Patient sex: F
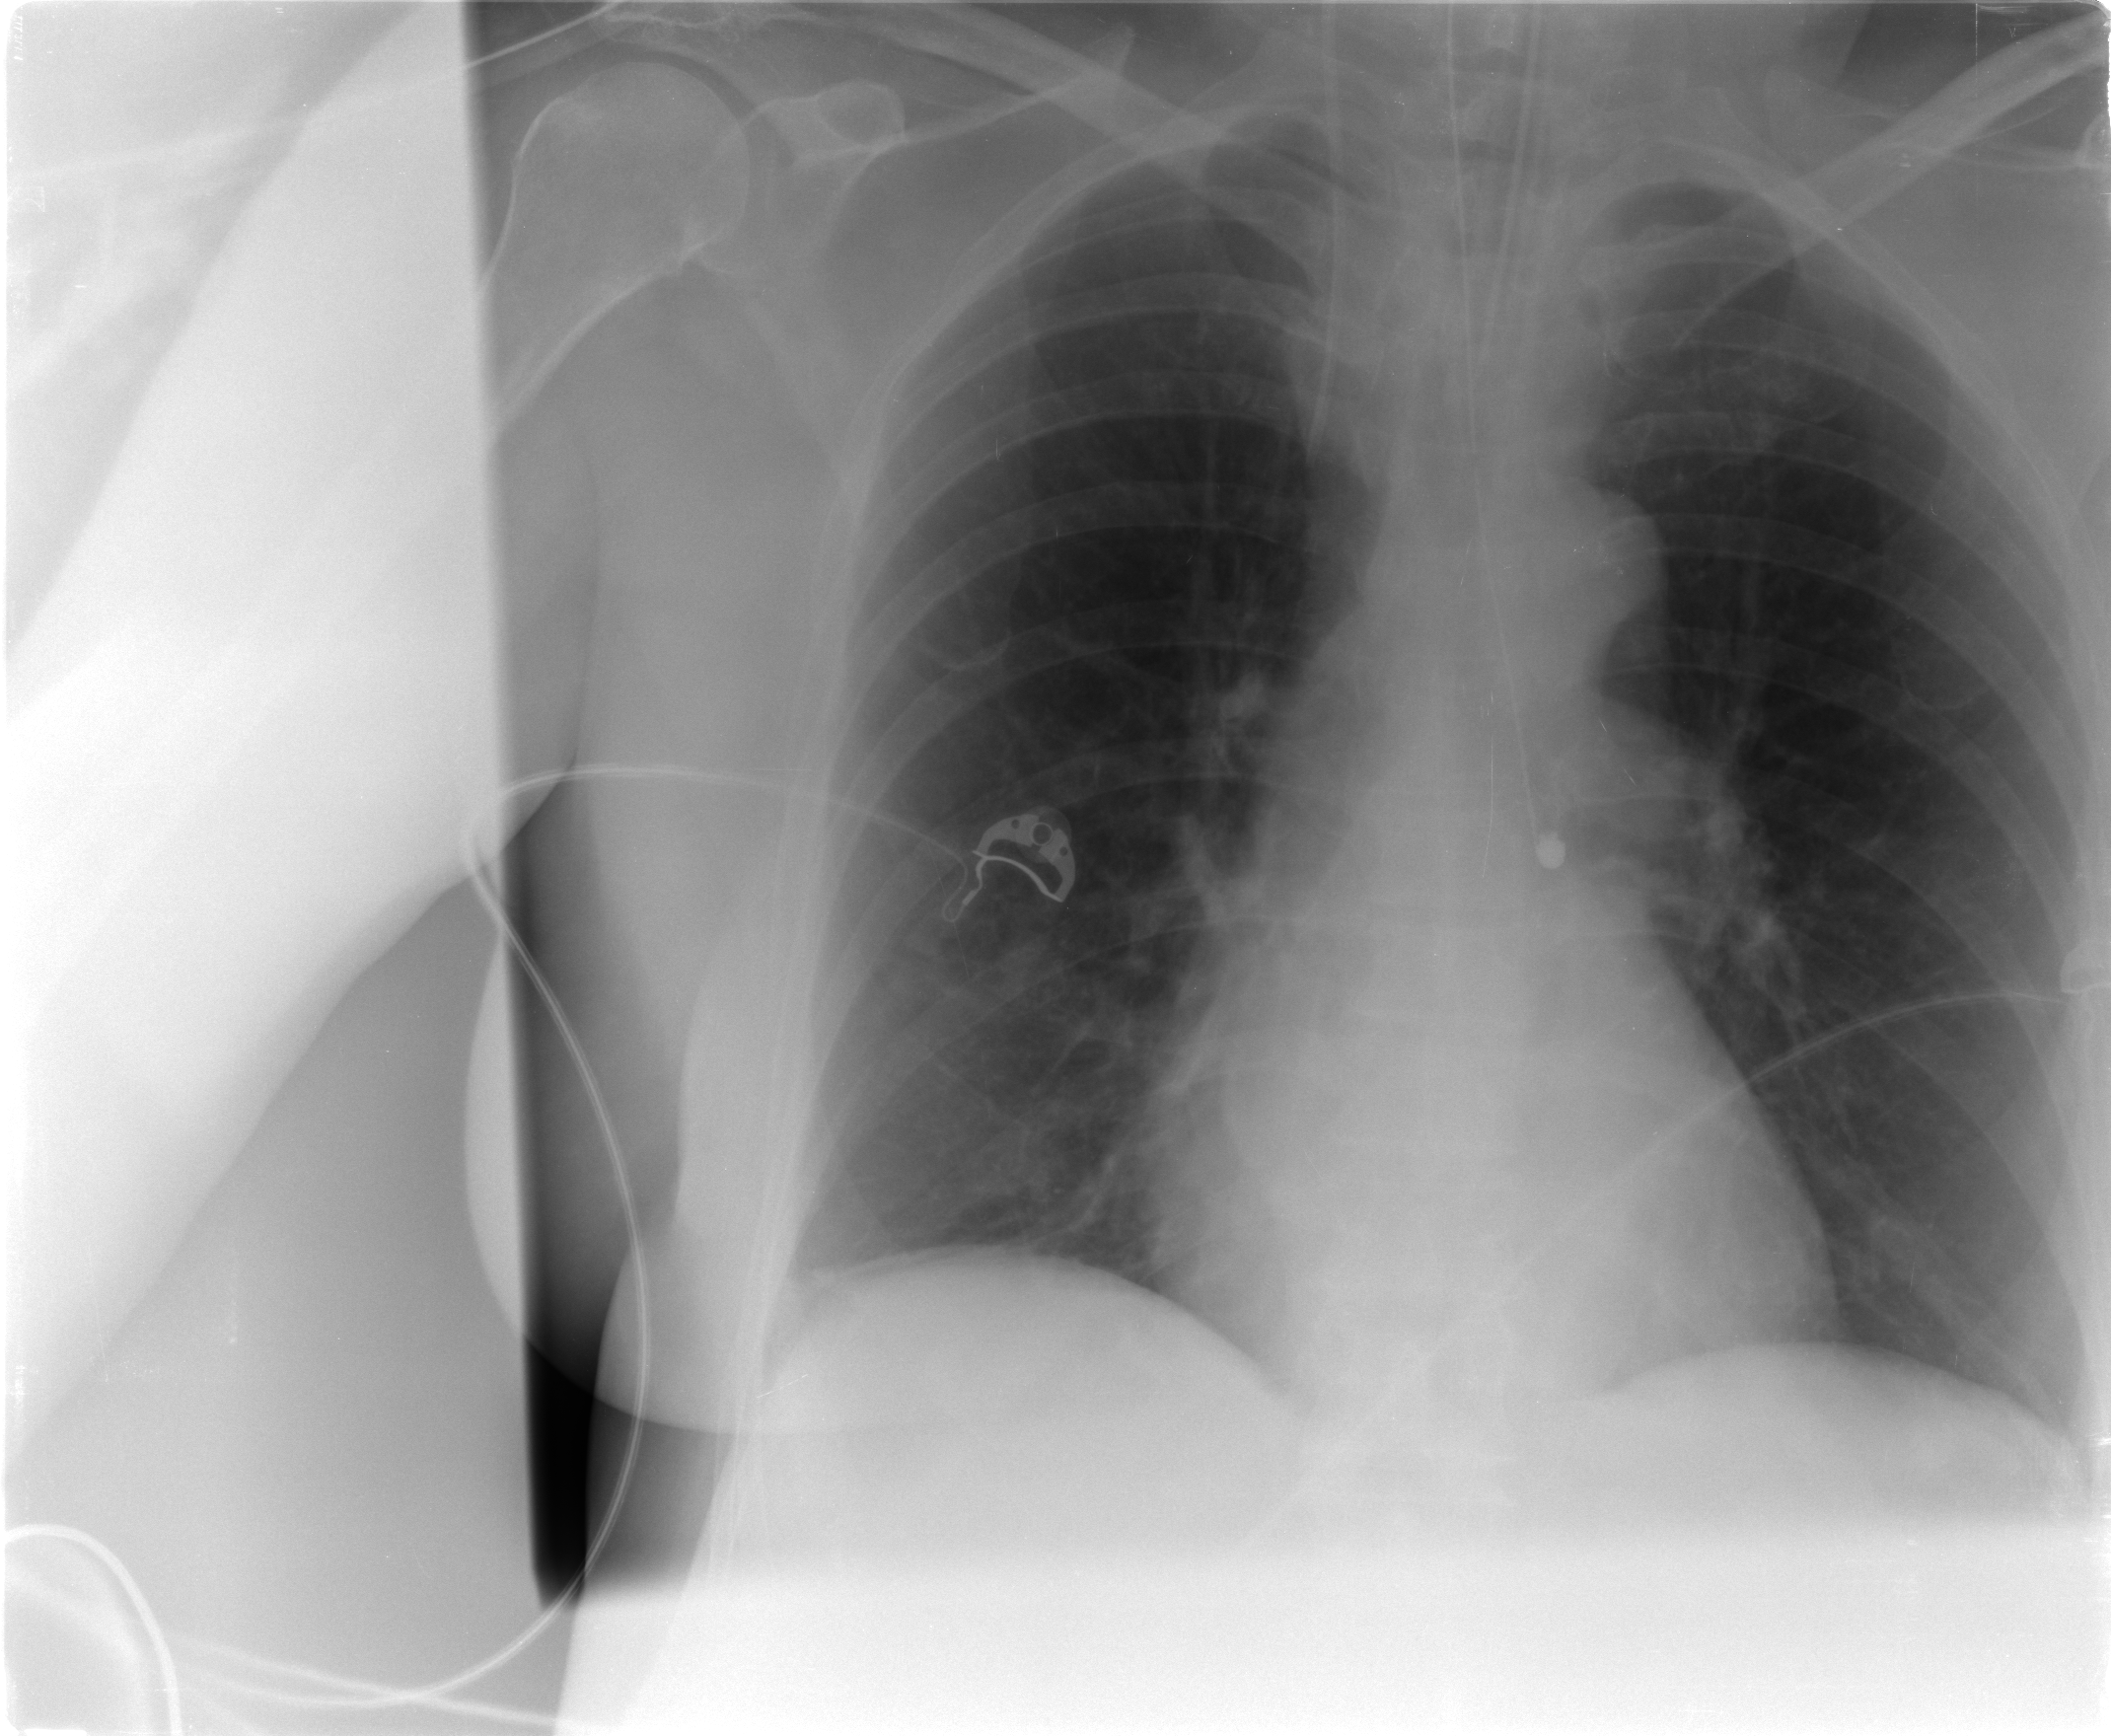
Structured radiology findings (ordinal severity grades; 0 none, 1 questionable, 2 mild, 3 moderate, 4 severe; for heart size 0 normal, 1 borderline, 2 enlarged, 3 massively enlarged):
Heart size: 0
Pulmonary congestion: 0
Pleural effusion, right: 0
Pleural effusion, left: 0
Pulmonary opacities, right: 0
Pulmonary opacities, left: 0
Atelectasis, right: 1
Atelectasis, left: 0